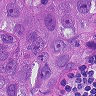
Metastatic tissue present: yes